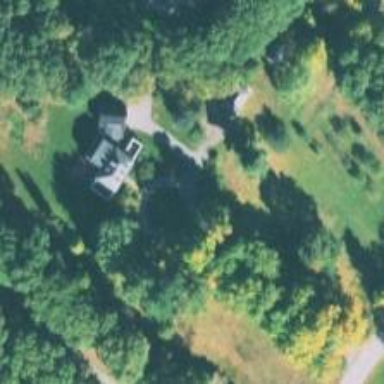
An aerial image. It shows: Driveway.